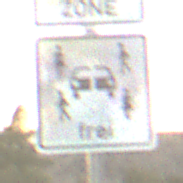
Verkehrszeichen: CarsharingfahrzeugeFrei
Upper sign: BeginnEingeschraenktesHalteverbotZone
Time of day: SunriseSunset
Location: Outdoor (RoadRail)
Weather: PartlyCloudy
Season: NotSpecified
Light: Natural